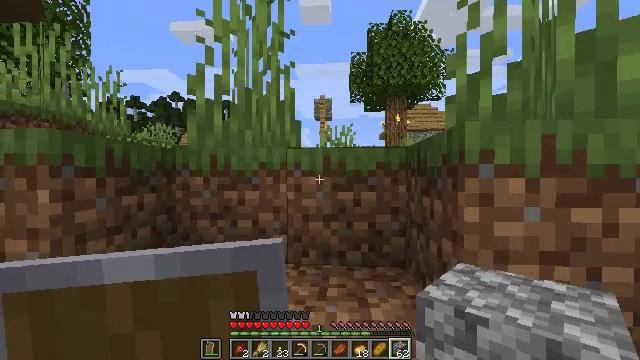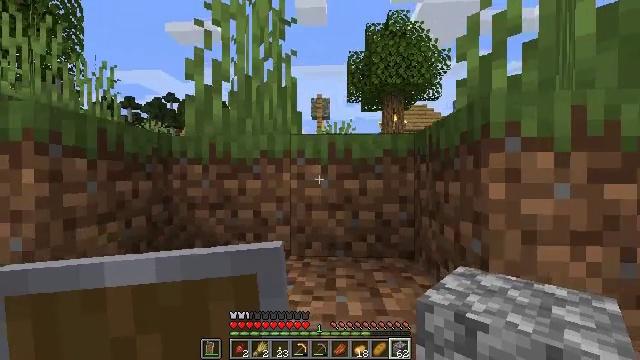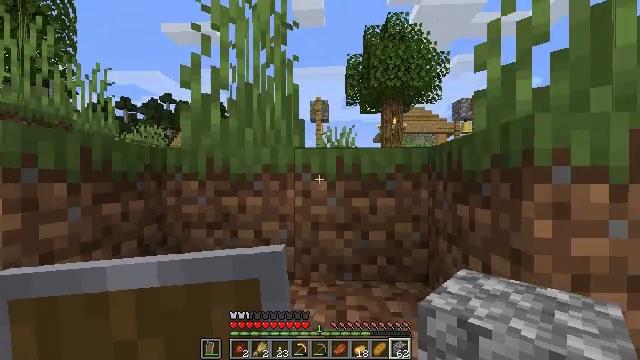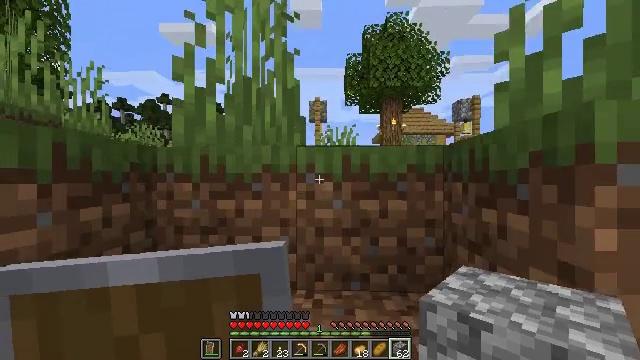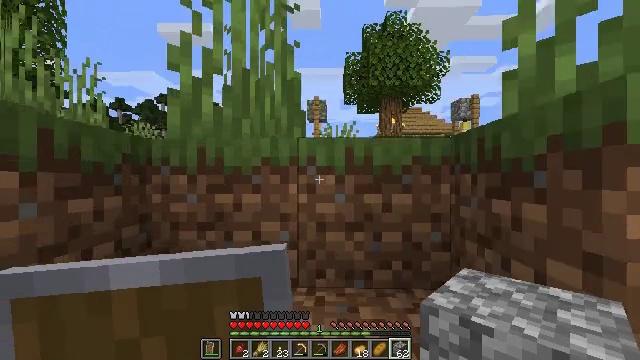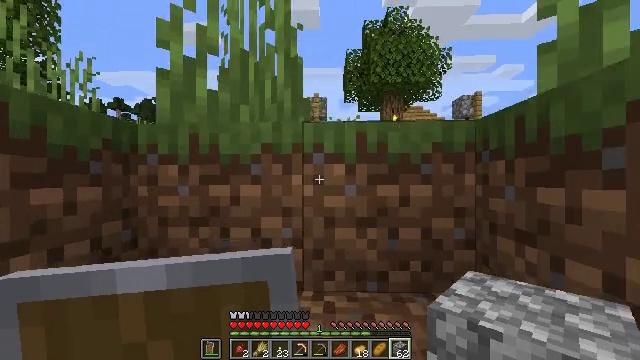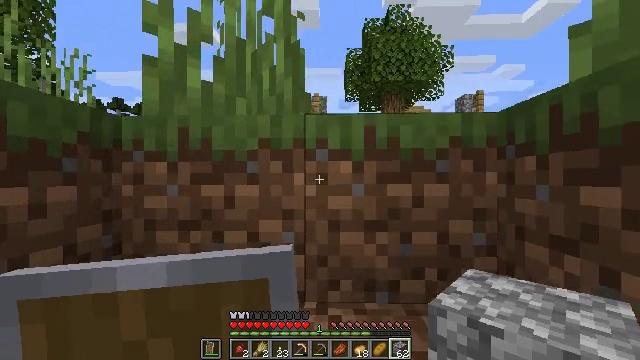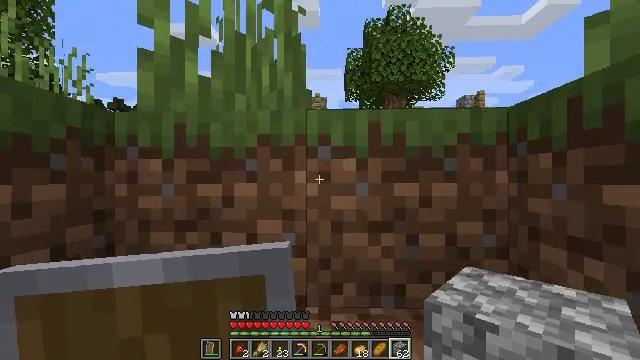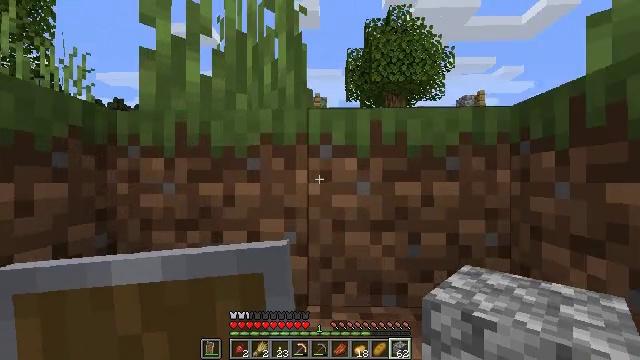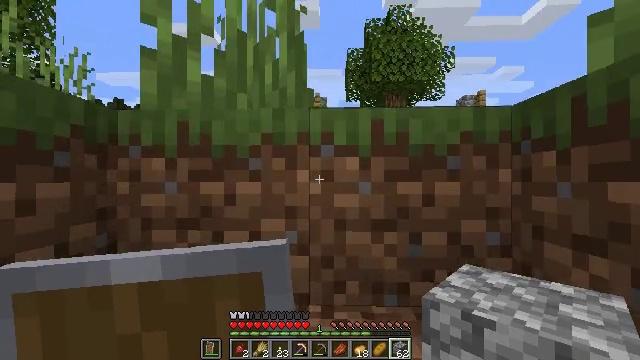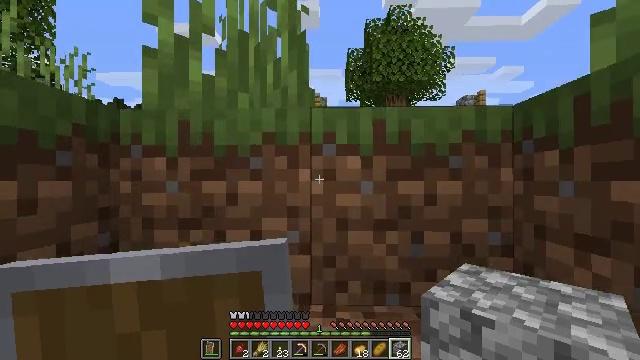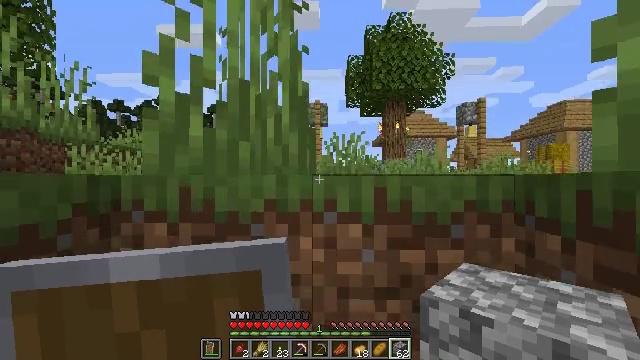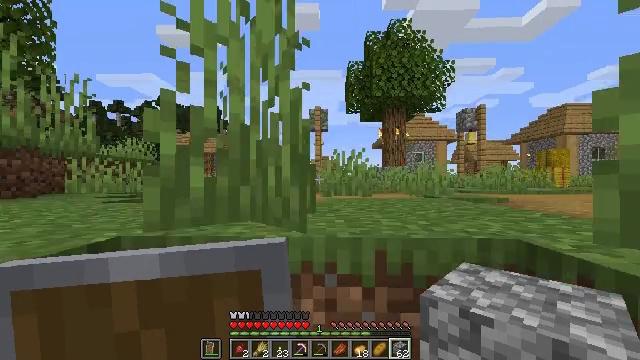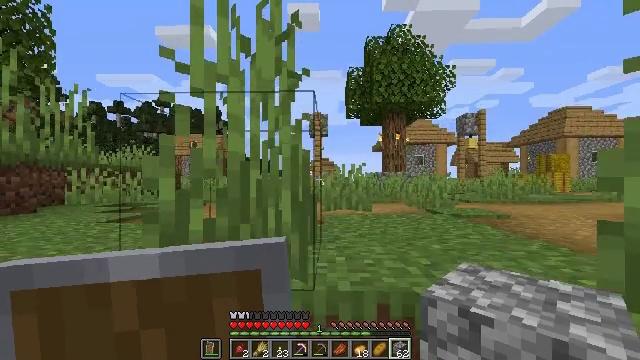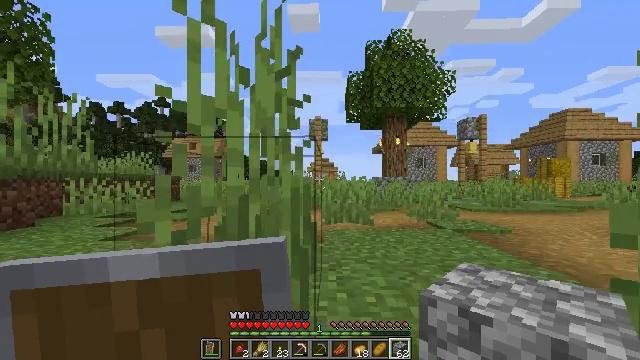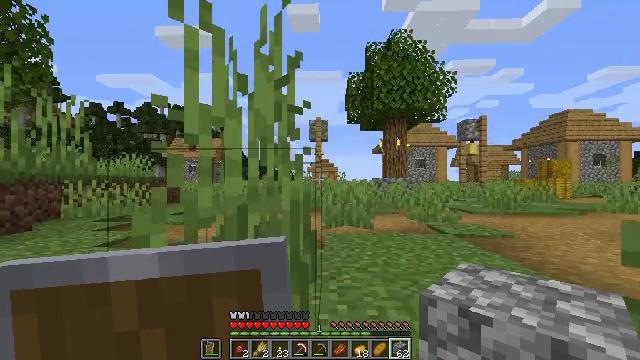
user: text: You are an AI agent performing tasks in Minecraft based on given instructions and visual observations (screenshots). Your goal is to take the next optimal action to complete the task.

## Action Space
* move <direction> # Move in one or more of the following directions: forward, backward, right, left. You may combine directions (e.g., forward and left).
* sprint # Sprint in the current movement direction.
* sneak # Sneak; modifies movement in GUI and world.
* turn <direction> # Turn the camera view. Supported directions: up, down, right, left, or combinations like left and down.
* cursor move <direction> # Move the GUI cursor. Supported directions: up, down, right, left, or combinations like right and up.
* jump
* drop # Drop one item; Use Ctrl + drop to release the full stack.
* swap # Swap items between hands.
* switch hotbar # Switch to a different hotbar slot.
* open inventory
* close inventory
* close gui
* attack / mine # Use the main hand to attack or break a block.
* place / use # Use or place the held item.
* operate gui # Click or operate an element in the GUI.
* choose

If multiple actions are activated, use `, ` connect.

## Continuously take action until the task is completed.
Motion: motion action
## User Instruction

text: Remove an oxeye daisy from the inventory.
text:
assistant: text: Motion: move forward, jump
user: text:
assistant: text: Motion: move forward, jump
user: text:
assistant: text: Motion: move forward, jump
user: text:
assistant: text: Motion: move forward, jump
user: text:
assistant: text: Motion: move forward, jump
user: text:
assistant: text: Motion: move forward
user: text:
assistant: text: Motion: move forward
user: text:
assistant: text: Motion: move forward
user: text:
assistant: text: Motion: move forward
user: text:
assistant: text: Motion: move forward
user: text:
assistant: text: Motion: move forward, jump
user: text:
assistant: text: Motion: move forward, jump
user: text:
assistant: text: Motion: move forward, jump
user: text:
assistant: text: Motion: move forward, jump
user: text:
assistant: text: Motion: move forward, jump
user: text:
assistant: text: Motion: move forward, jump
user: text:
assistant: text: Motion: move forward
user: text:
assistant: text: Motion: move forward
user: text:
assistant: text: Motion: move forward
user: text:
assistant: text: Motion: move forward, jump
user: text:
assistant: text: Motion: move forward, jump
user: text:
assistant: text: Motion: move forward, jump
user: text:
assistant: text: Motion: move forward, jump
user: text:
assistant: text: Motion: move forward, jump
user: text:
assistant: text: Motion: move forward, jump
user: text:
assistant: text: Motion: move forward
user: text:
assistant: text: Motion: move forward
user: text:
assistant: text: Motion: move forward
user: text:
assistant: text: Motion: turn right
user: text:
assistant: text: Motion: no_op